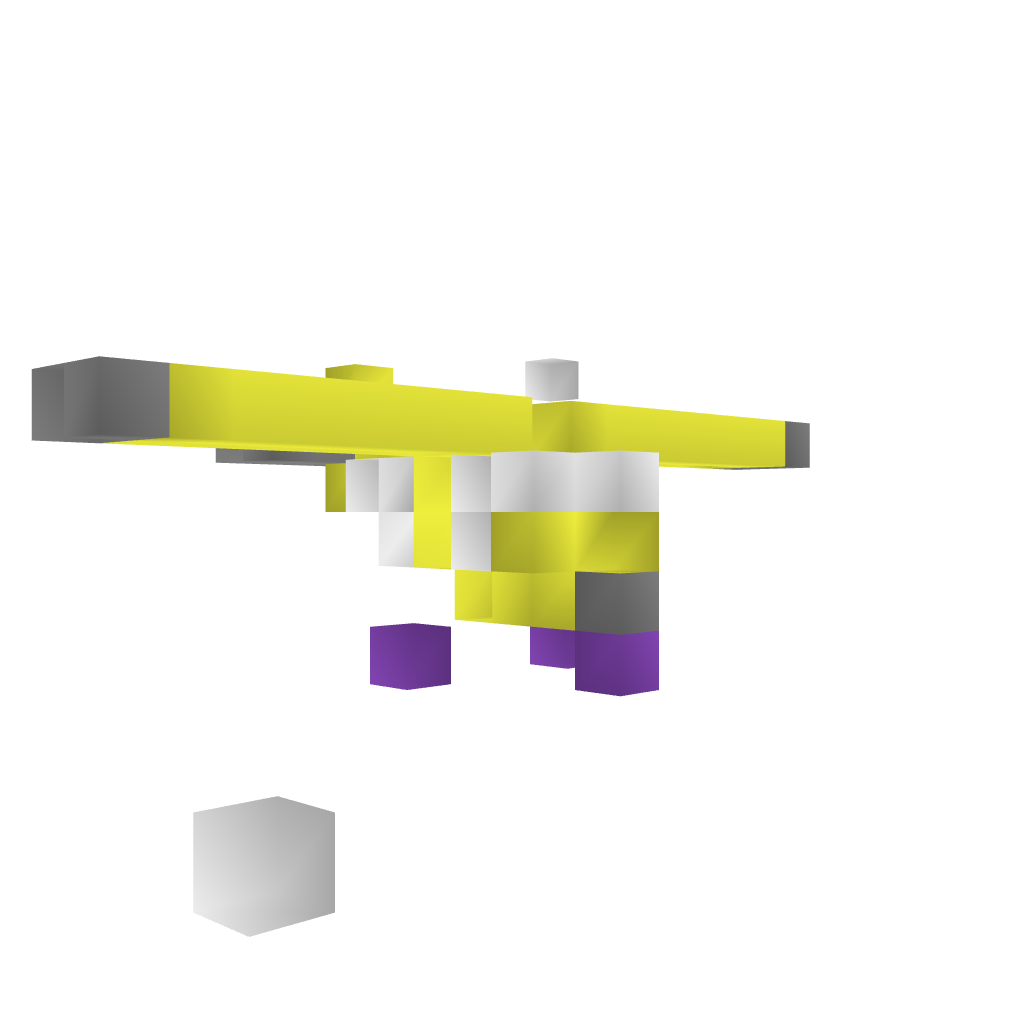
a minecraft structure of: Little-Wood-Plane bad low quality